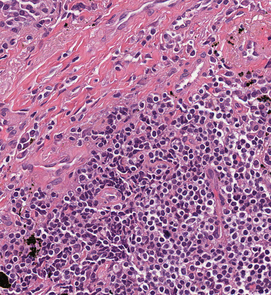
Tumor epithelial tissue: no
Tumor-associated stroma tissue: yes
Normal tissue: no